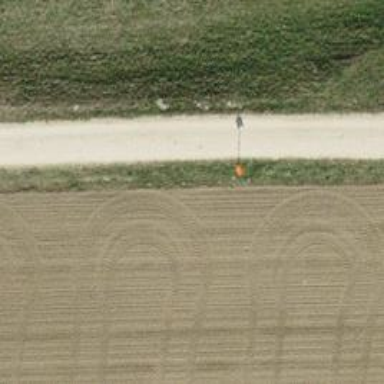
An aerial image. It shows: Aerial marker.